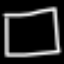
Label: square